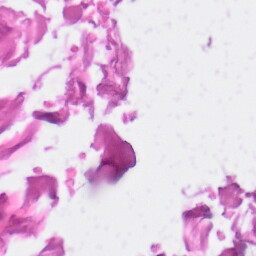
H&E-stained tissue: Skin